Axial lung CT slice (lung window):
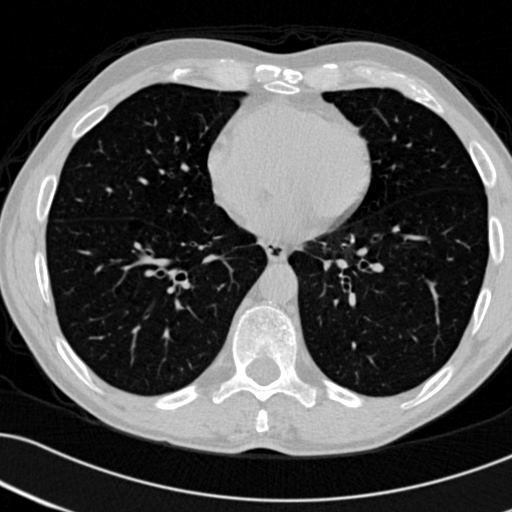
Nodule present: no